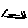
Label: line